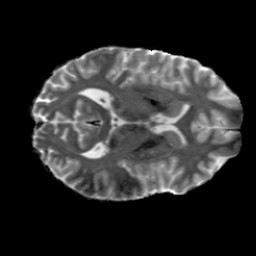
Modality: MD
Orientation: axial
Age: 29
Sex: male
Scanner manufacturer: siemens
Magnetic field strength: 6.98 T
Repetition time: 7.776 s
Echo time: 0.076 s